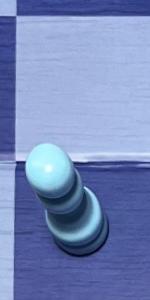
Label: Pawn_White